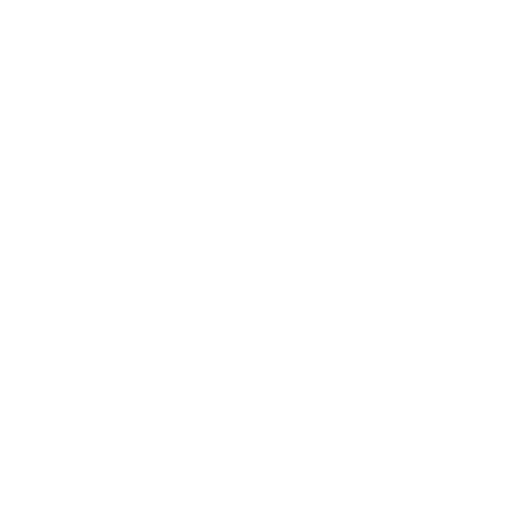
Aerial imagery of cape in Alaska named Tent Point containing only unknown